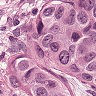
Metastatic tissue present: yes